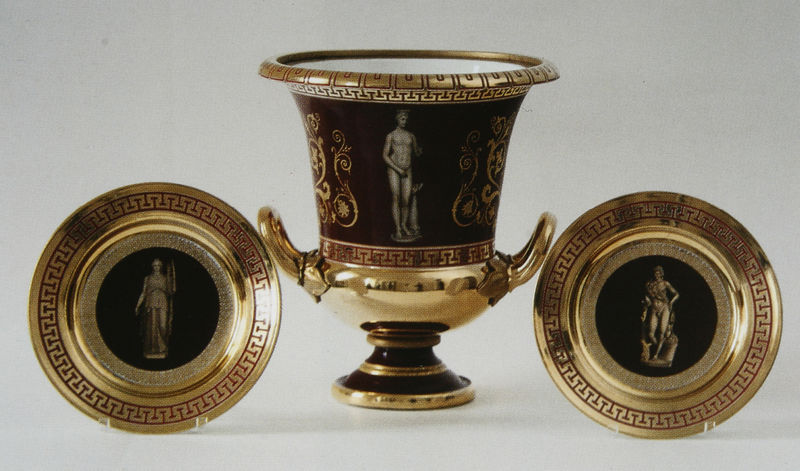
Titel: Kraterförmige Vase und Teller aus dem Onyx-Service
Künstler: Friedrich von Gärtner
Standort: München
Institution: Bayerische Verwaltung der staatlichen Schlösser, Gärten und Seen
Schlagwörter: akt, fuß, mann, nackt, akte, menschen, frau, mitte, schwarz, weiss, rot, muster, ornament, alt, trinken, band, mensch, sockel, stehen, teller, bild, figur, gold, kelch, klassizismus, rund, henkel, krug, schalen, skulptur, vase, grisaille, rand, figuren, wein, jugendstil, glanz, dekor, ornamente, glänzen, metall, tasse, vasen, bauch, bronze, poliert, bemalt, foto, fotografie, schimmer, gefäß, antike, motiv, porzellan, vergoldet, geschirr, service, gefässe, fries, griffe, knauf, skulpturen, statuen, griechen, götter, faun, griechisch, griechenland, reichtum, pokal, prunk, goldrand, bemalung, mittelfeld, athene, hänkel, ensemble, abbildung, kostbar, römisch, mäander, neoklassizismus, krater, bildfeld, sartyr, abbilder, näckt, krateros, griechisch#